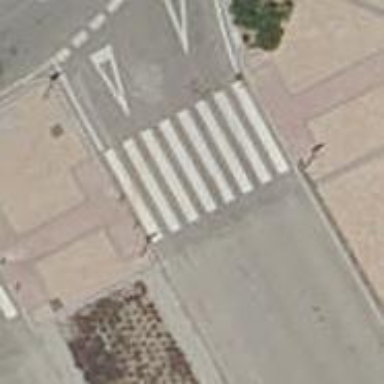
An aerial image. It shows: Marked road crossing.